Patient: sex F, age 57
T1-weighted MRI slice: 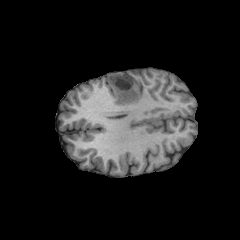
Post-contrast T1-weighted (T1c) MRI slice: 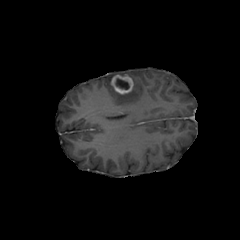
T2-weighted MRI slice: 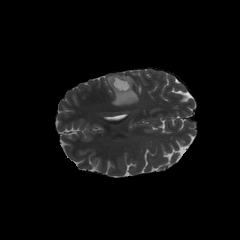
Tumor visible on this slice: yes
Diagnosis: Glioblastoma, IDH-wildtype
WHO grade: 4